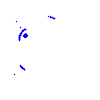
Particle: kaon